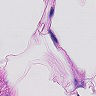
Metastatic tissue present: no